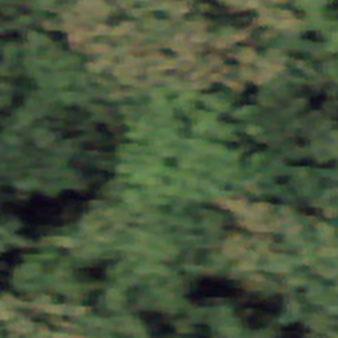
Label: other